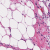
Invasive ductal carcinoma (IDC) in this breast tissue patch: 0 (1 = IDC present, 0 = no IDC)